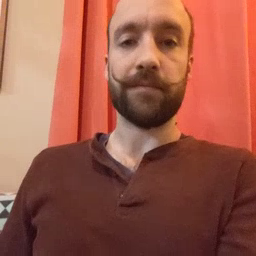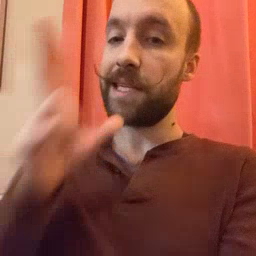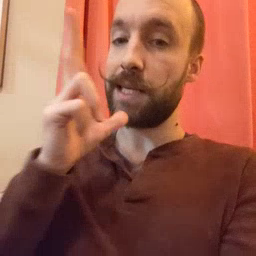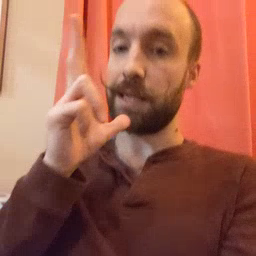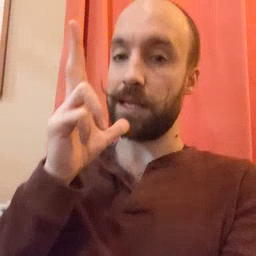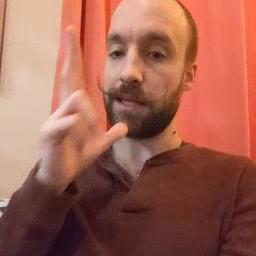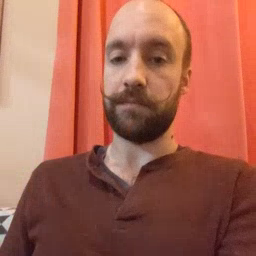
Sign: hen